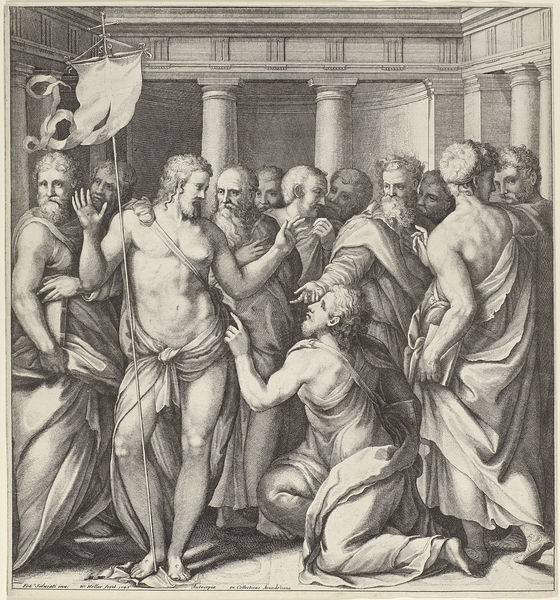
Titel: Ongeloof van Tomas
Künstler: Wenceslaus Hollar
Standort: Amsterdam
Institution: Rijksmuseum
Schlagwörter: mann, nackt, weiß, männer, schwarz, säule, hände, innenraum, gewand, haare, gewänder, fahne, flagge, kreuz, schwarz weiß, radierung, wimpel, rom, jesus, griechen, tempel, jünger, athen, apostel, kniender, flehender, 1460